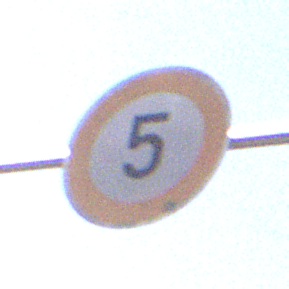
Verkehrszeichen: Geschwindigkeit5
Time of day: Midday
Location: Outdoor (Nature)
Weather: Clear
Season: NotSpecified
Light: Natural